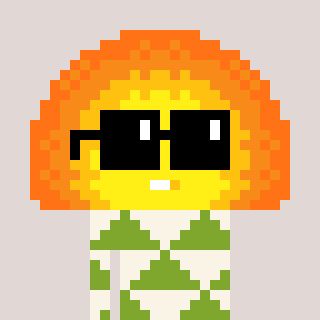
a pixel art character with square black sunglasses, a sunset-shaped head and a slimegreen-colored body on a warm background